Field crop: maize
Growth stage: 2
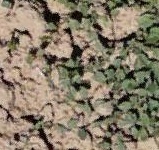
Species: convolvulus